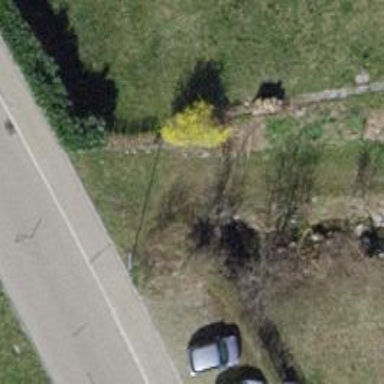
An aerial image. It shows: Culvert tunnel underneath ditch.